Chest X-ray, PA view. Patient: 30 years old, sex M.
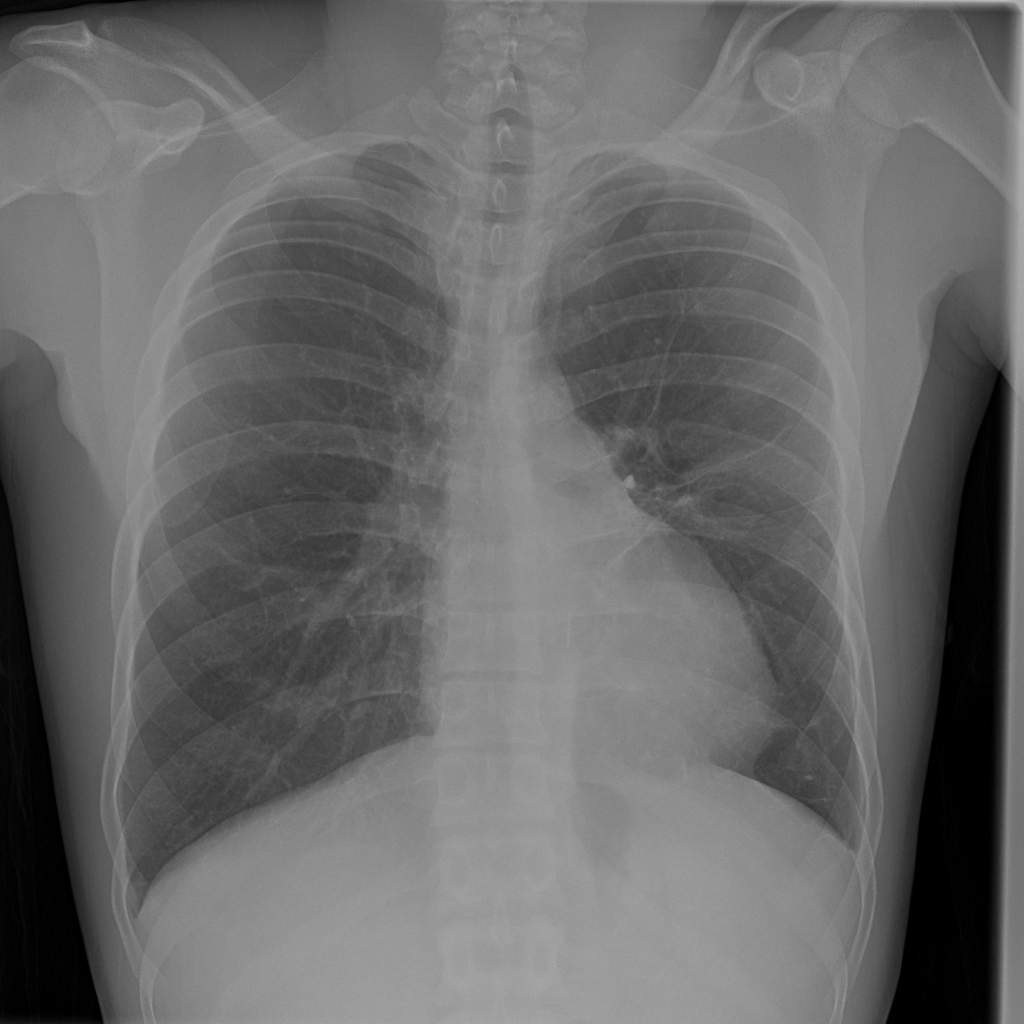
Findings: Atelectasis